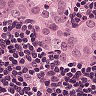
Metastatic tissue present: yes